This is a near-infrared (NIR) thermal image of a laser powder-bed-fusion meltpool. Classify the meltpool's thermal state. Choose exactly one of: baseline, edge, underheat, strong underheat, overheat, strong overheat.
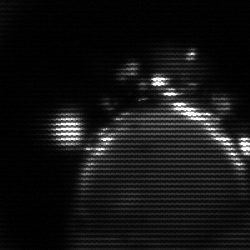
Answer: edge